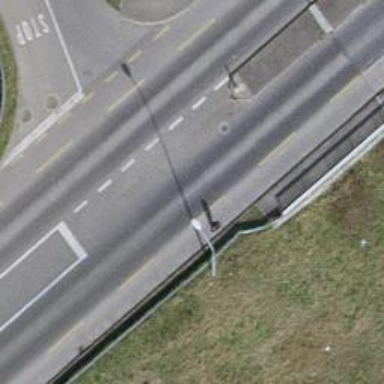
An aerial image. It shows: Secondary road with asphalt surface and cycle track on the right side.